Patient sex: M
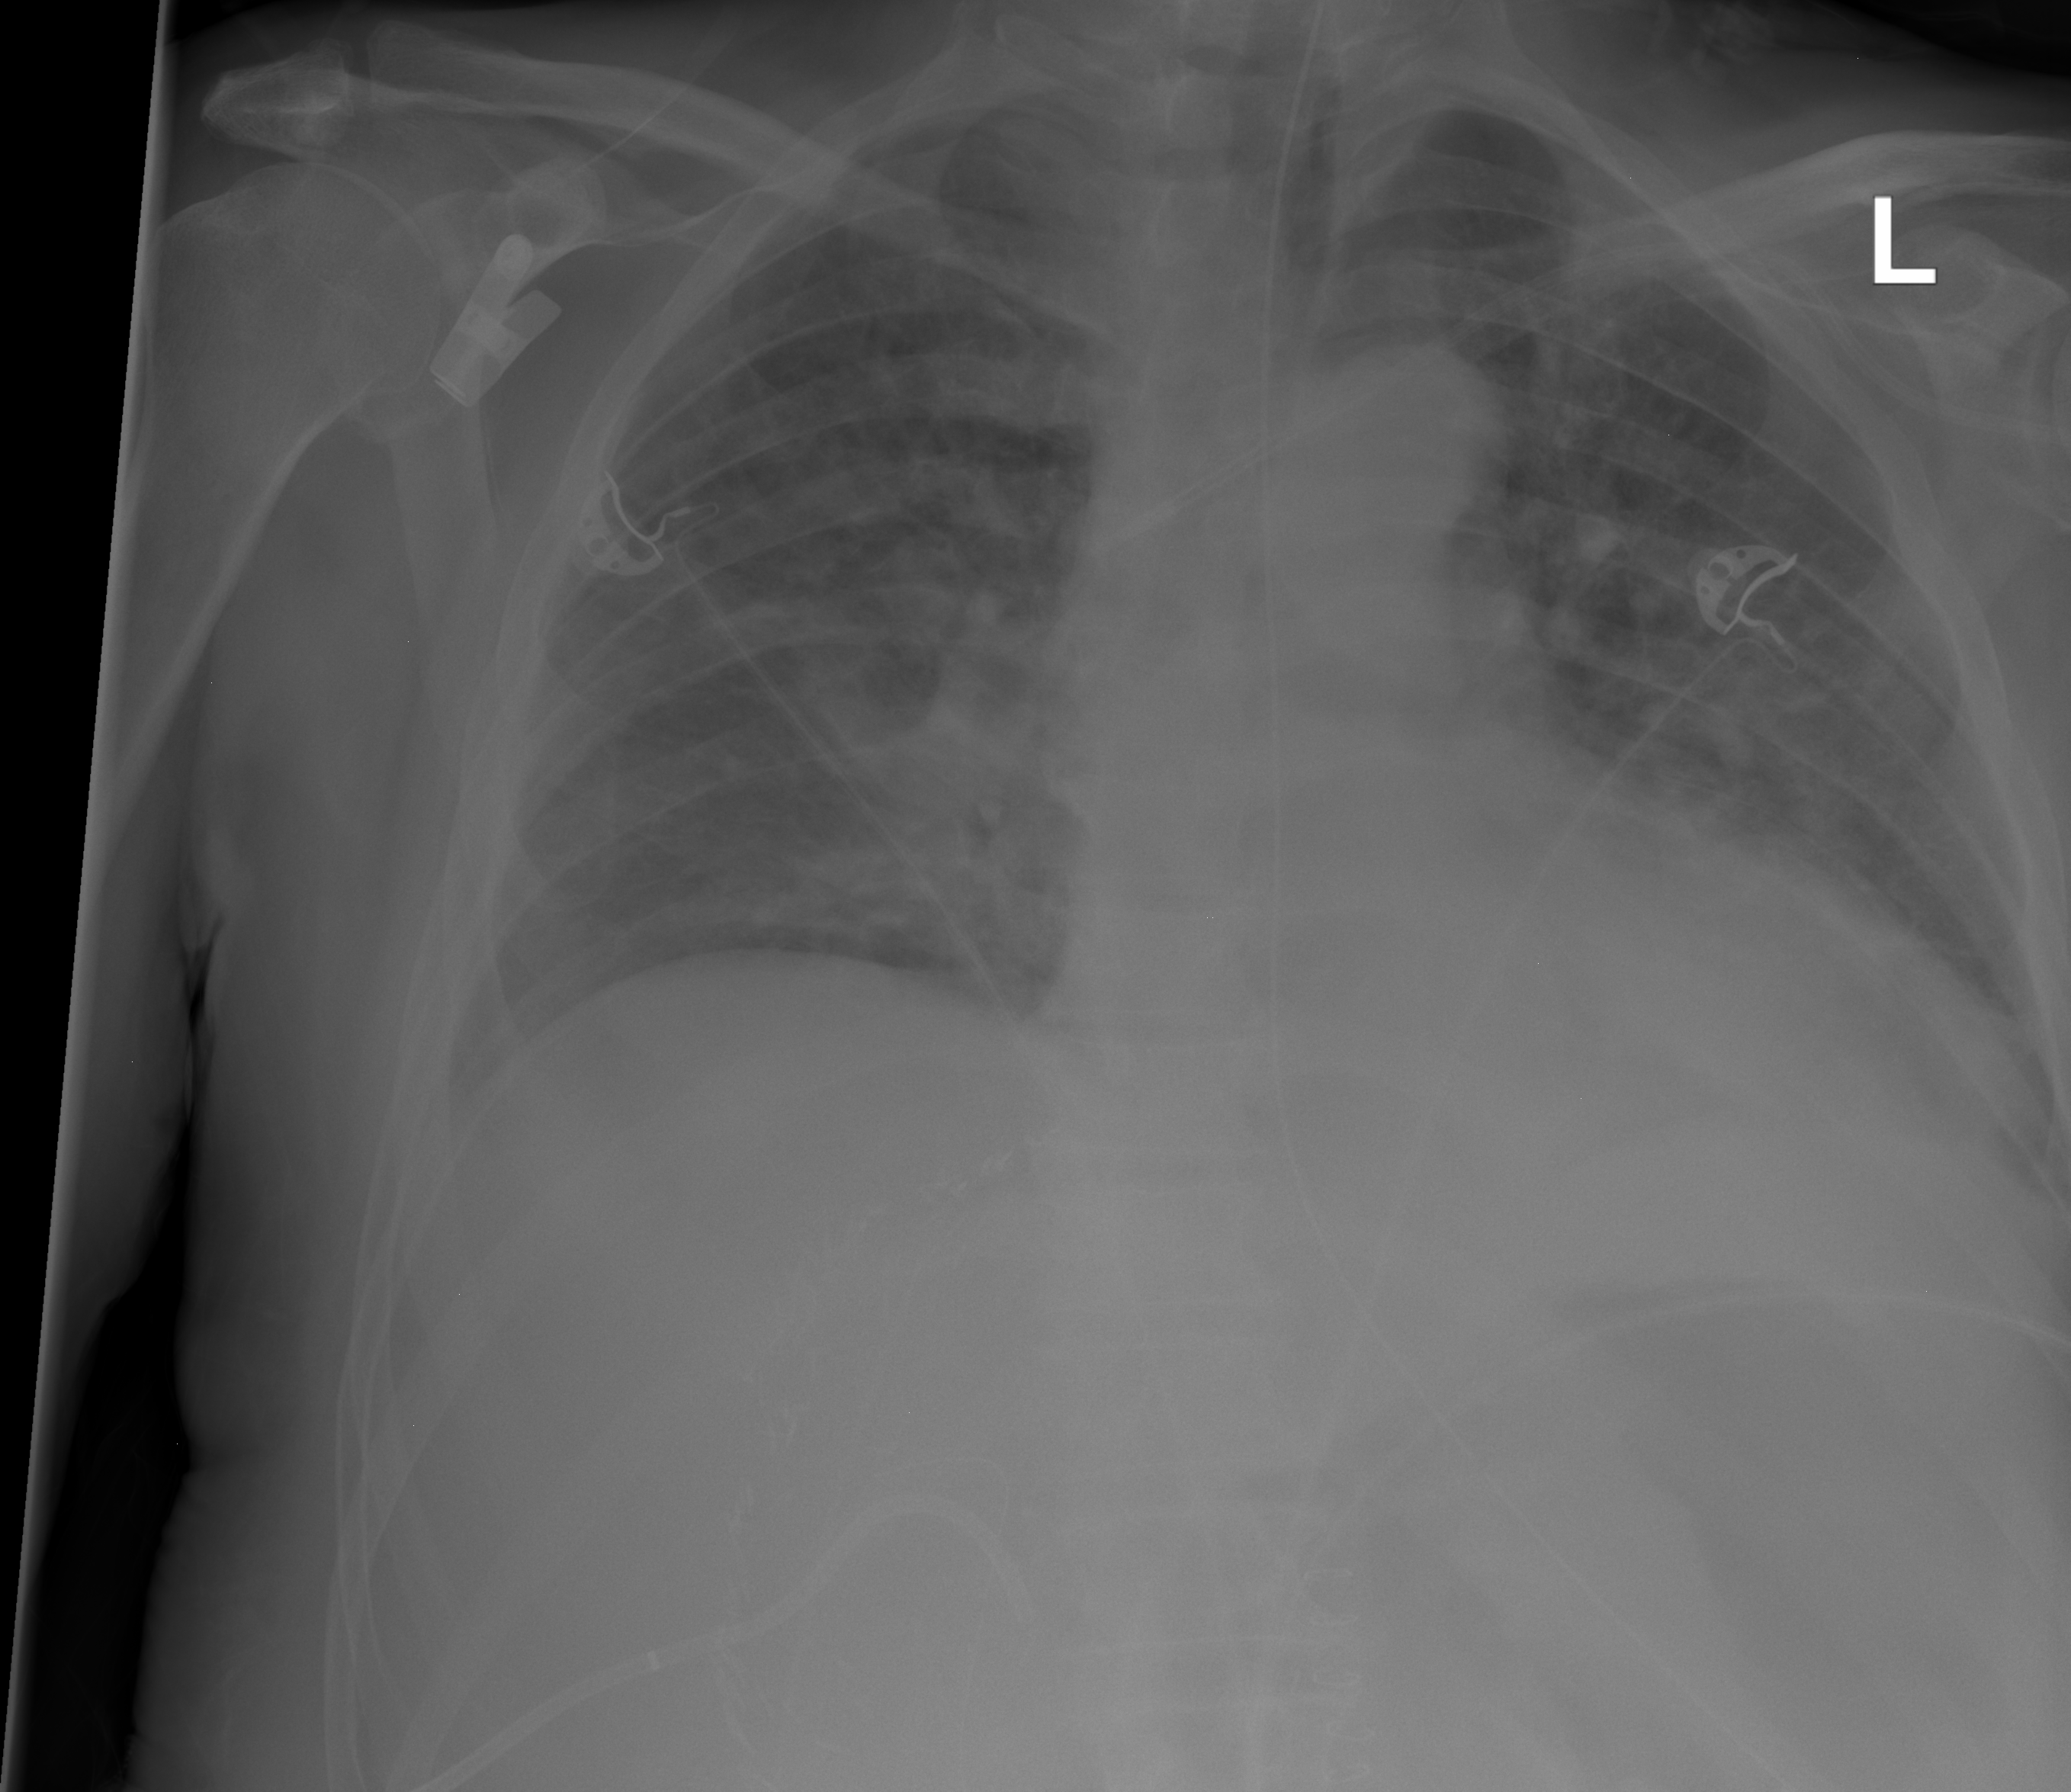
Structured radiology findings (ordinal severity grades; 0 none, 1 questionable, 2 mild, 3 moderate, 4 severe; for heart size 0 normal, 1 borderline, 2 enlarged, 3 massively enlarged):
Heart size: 0
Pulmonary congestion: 3
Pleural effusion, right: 1
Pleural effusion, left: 1
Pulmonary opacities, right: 2
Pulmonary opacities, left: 0
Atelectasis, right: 0
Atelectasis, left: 2